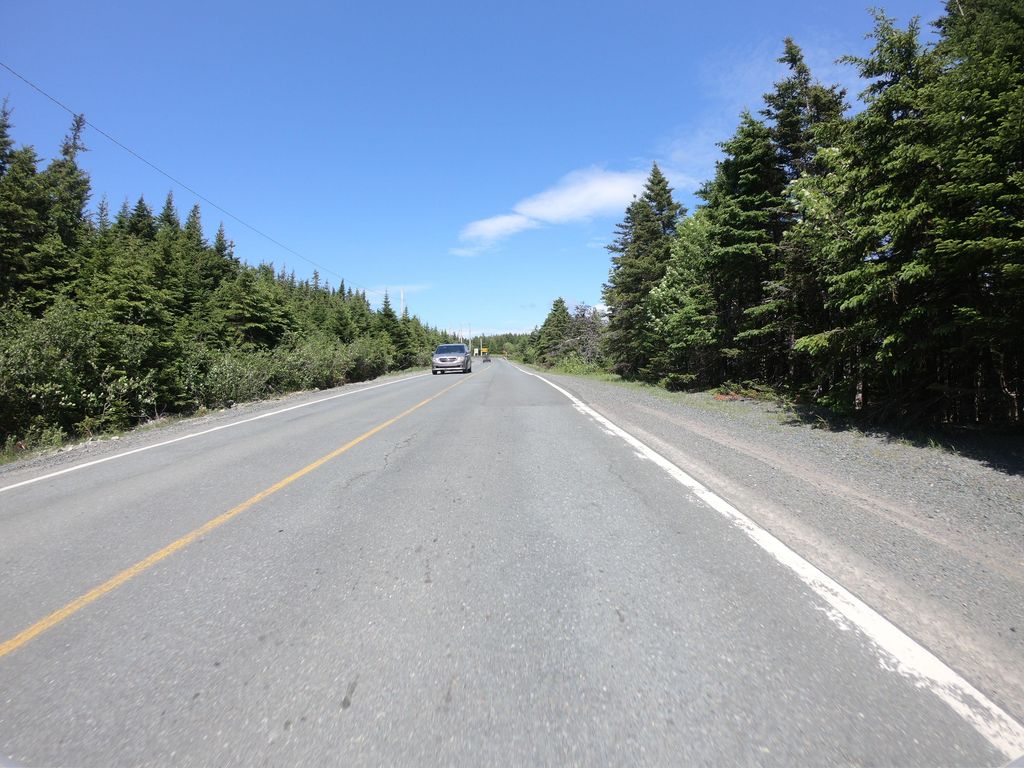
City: st_johns